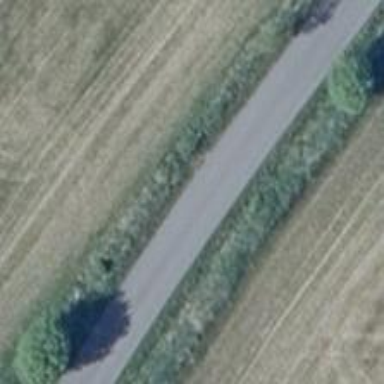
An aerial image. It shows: Unclassified road with asphalt surface.